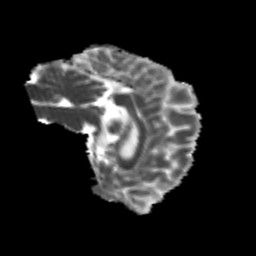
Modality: MD
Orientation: sagittal
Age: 21
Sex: male
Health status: healthy
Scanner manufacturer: philips
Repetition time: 7.39 s
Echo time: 0.08599 s